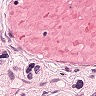
Metastatic tissue present: yes